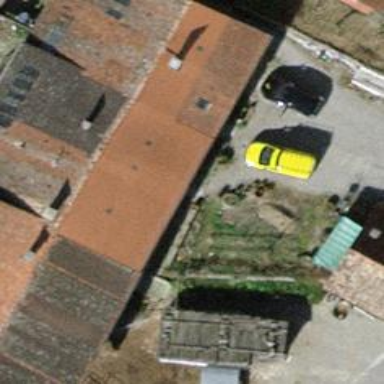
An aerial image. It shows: Terrace building with gabled roof.